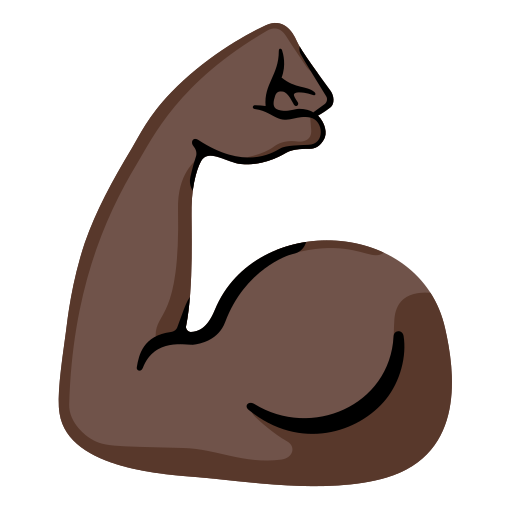
Emoji: 💪🏿